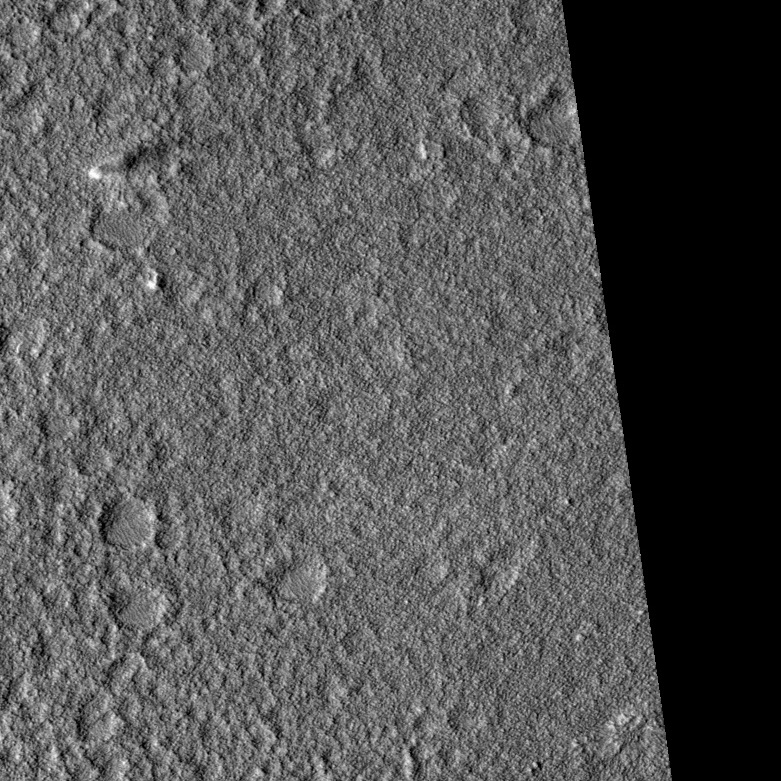
Label: dustdevil